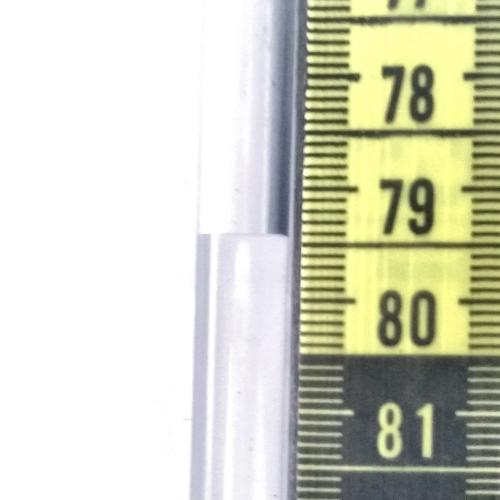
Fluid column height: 79.4 cm